Field crop: maize
Growth stage: 2
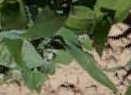
Species: maize